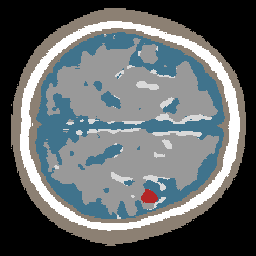
Label: lesion